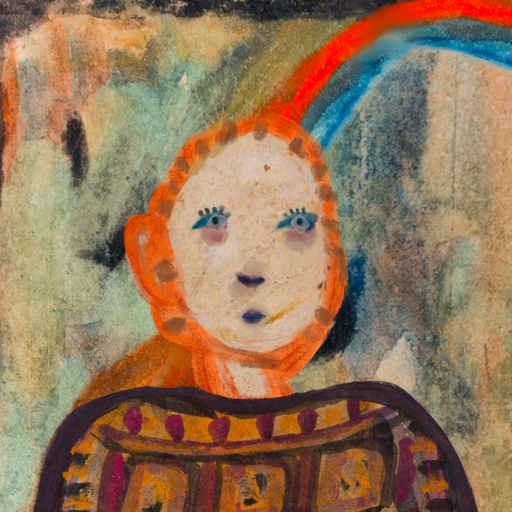
Background: Childish, Head And Neck Front: Rupkatha, Face Front: Hill_Girl, Bust: Doll, Hair Front: Blank, Head Accessory: Blank, Second Necklace: Blank, Necklace: Blank, Baby: Blank